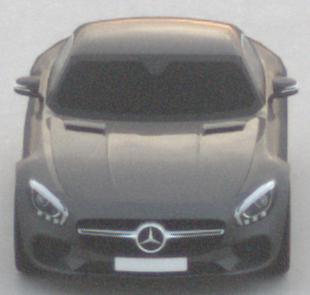
Make: Mercedes-Benz
Model: AMG GT Coupé
Detailed model: AMG GT (190) Coupé
Model produced from: 2014/10
Model produced until: 2017/01
Doors: 2
Color: gray
Road condition: dry road
Daytime: sunrise or sunset
Contrast: low contrast